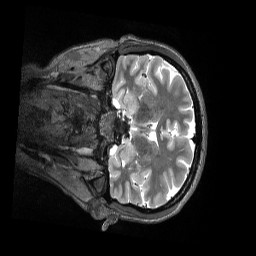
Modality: T2w
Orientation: coronal
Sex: female
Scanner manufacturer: siemens
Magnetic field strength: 3 T
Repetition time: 3.2 s
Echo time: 0.563 s